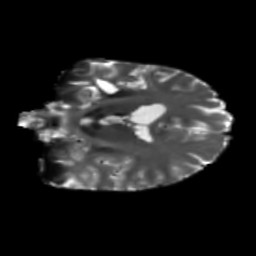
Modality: T2w
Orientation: coronal
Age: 37
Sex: female
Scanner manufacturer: siemens
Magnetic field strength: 3 T
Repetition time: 5.47 s
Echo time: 0.0854 s